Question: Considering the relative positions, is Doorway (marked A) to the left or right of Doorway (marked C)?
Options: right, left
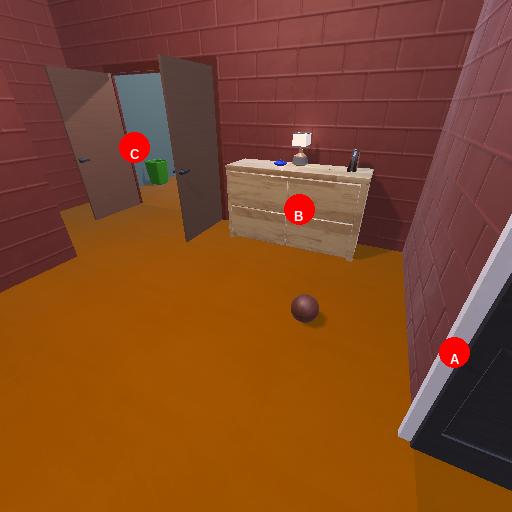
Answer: right